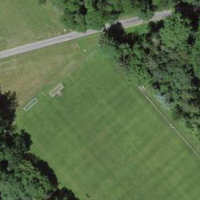
EUNIS habitat code: 24
Species observed at this site:
Prunus padus
Acer pseudoplatanus